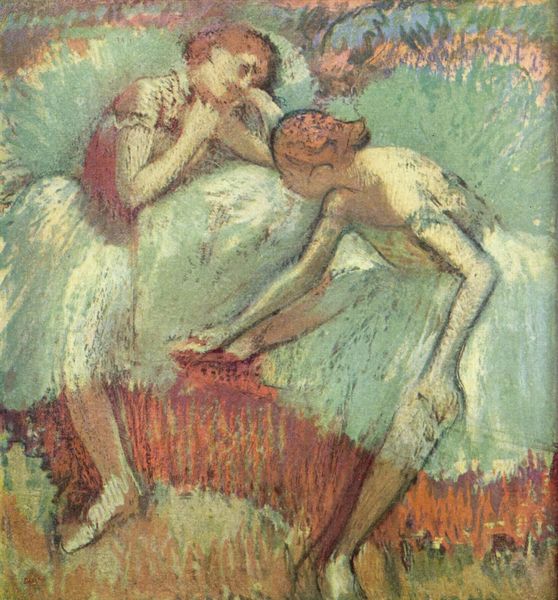
Titel: Tänzerinnen in grün
Künstler: Edgar Degas
Institution: Privatsammlung
Schlagwörter: blau, gemälde, haut, körper, schatten, weiß, frauen, grün, impressionismus, mädchen, ocker, sitzen, bewegung, braun, damen, degas, edgar degas, finger, frankreich, frau, frisur, haar, hell, kleid, kleider, kreide, licht, orange, paris, pastell, rücken, schwarz, türkis, zeichnung, gras, rot, wiese, beige, rock, tanz, jung, arm, arme, gesicht, hände, portrait, porträt, öl, boden, haare, kostüm, pose, sitzend, stoff, musik, tanzen, tänzerin, tänzerinnen, blässe, rosa, schulter, schultern, beine, bein, bewegen, dutt, füße, liegen, umrisse, zwei, balett, ballerina, ballerinas, ballet, ballett, haltung, röcke, schuhe, schwanensee, spitzenschuhe, studie, tutu, tüll, tütü, üben, modern, tag, pause, aufwärmen, ballettschuhe, dehnen, edgar, training, zopf, rüschen, sinnieren, verträumt, dekolleté, dünn, surreal, surrealismus, fuss, umriß, verschränkt, graugrün, kolorit, rotbraun, versonnen, durchsichtig, gebückt, verbeugen, plissee, klei, grautöne, blaß, anmut, pastellkreide, gehöht, sutt, dut, warmtöne, grazie, danseuses, balettschuhe, tänzerinne, balletteusen, pastellkreise, verrenken, zwei tänzerinnen